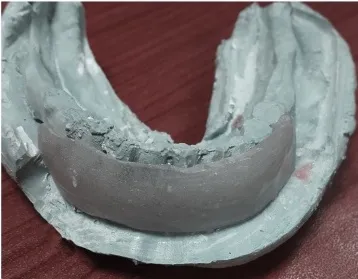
The patient's clinical presentation. (f) A photograph showing a heat-cured acrylic stent to be inserted following vestibuloplasty, to ensure the correct repositioning of the muscles.
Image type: medical_photograph (other_medical_photograph)